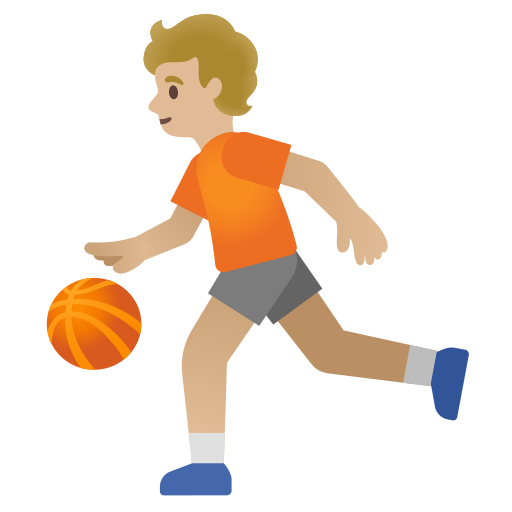
Emoji: ⛹🏼